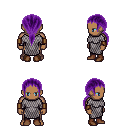
a pixel art fantasy rpg character, male body template, human, dark skin, chain mail, gold greaves, purple ponytail hairstyle, leather bracers, brown shoes, four views (front, back, left, right), 2x2 character sprite sheet, small pixel art, hard edges, no anti-aliasing